Field crop: maize
Growth stage: 2
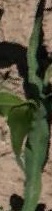
Species: maize